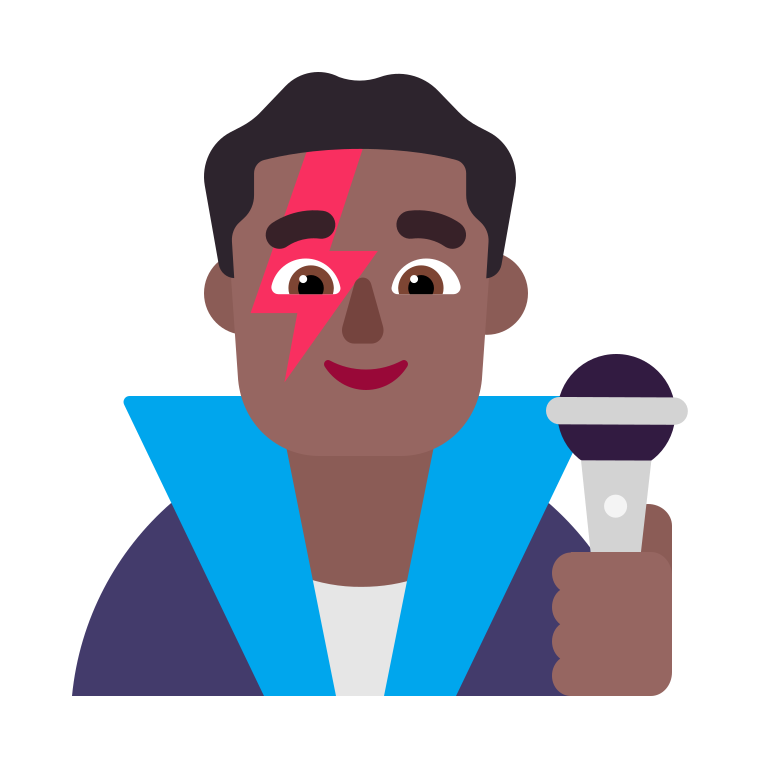
man singer flat  dark